Question: I have firstly convert the image to raw pixels and again convert the pixels back to UIImage, after converting the image it changes it color and also become some transparent, I have tried a lot but not able to get the problem. Here is my code:
> '''
-(UIImage*)markPixels:(NSMutableArray*)pixels OnImage:(UIImage*)image{
CGImageRef inImage = image.CGImage;
// Create off screen bitmap context to draw the image into. Format ARGB is 4 bytes for each pixel: Alpa, Red, Green, Blue
CGContextRef cgctx = [self createARGBBitmapContextFromImage:inImage];
if (cgctx == NULL) { return nil; /* error */ }
size_t w = CGImageGetWidth(inImage);
size_t h = CGImageGetHeight(inImage);
CGRect rect = {{0,0},{w,h}};
// Draw the image to the bitmap context. Once we draw, the memory
// allocated for the context for rendering will then contain the
// raw image data in the specified color space.
CGContextDrawImage(cgctx, rect, inImage);
// Now we can get a pointer to the image data associated with the bitmap
// context.
int r = 3;
int p = 2*r+1;
unsigned char* data = CGBitmapContextGetData (cgctx);
int i = 0;
while (data[i]&&data[i+1]) {
// NSLog(@"%d",pixels[i]);
i++;
}
NSLog(@"%d %zd %zd",i,w,h);
NSLog(@"%ld",sizeof(CGBitmapContextGetData (cgctx)));
for(int i = 0; i< pixels.count-1 ; i++){
NSValue*touch1 = [pixels objectAtIndex:i];
NSValue*touch2 = [pixels objectAtIndex:i+1];
NSArray *linePoints = [self returnLinePointsBetweenPointA:[touch1 CGPointValue] pointB:[touch2 CGPointValue]];
for(NSValue *touch in linePoints){
NSLog(@"point = %@",NSStringFromCGPoint([touch CGPointValue]));
CGPoint location = [touch CGPointValue];
for(int i = -r ; i<p ;i++)
for(int j= -r; j<p;j++)
{
if(i<=0 && j<=0 && i>image.size.height && j>image.size.width)
continue;
NSInteger index = (location.y+i) * w*4 + (location.x+j)* 4;
index = 0;
data[index +3] = 125;
}
}
}
// When finished, release the context
CGContextRelease(cgctx);
CGColorSpaceRef colorSpace = CGColorSpaceCreateDeviceRGB();
CGDataProviderRef dp = CGDataProviderCreateWithData(NULL, data, w*h*4, NULL);
CGImageRef img = CGImageCreate(w, h, 8, 32, 4*w, colorSpace, kCGImageAlphaPremultipliedLast | kCGBitmapByteOrder32Big, dp, NULL, NO, kCGRenderingIntentDefault);
UIImage* ret_image = [UIImage imageWithCGImage:img];
CGImageRelease(img);
CGColorSpaceRelease(colorSpace);
// Free image data memory for the context
if (data) { free(data); }
return ret_image;
}
'''

First one is original image and second image is after applying this code.
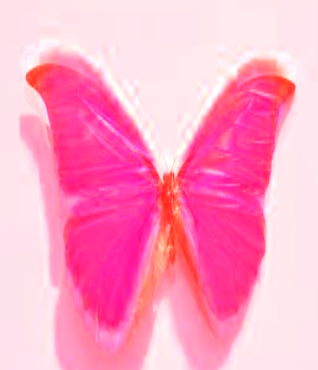
Answer: You have to ask the CGImageRef if it uses alpha or not, and the format of the components per pixel - look at all the CGImageGet... functions. Most likely the image is not ARGB but BGRA.
I often create and render pure green images then print out the first pixel to insure I got it right (BGRA -> 0 255 0 255) etc. It really gets confusing with host order etc and alpha first or last (does that mean before host order is applied before or after?)
EDIT: You told the CGDataProviderCreateWithData to use 'kCGImageAlphaPremultipliedLast | kCGBitmapByteOrder32Big', but I don't see you asking the original image for how its configured. My guess is that changing 'kCGBitmapByteOrder32Big' to 'kCGBitmapByteOrder32Little' will fix your problem but the alpha may be wrong too.
Images can have different values for alpha and byte order so you really need to ask the original image how its configured then adapt to that (or remap the bytes in memory to whatever format you want.)